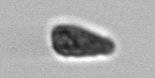
Label: Pseudochattonella_farcimen